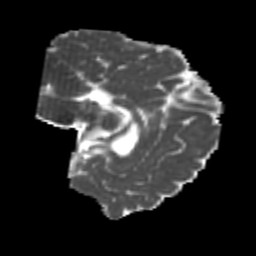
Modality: MD
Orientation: sagittal
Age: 20
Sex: male
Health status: healthy
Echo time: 0.074 s